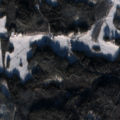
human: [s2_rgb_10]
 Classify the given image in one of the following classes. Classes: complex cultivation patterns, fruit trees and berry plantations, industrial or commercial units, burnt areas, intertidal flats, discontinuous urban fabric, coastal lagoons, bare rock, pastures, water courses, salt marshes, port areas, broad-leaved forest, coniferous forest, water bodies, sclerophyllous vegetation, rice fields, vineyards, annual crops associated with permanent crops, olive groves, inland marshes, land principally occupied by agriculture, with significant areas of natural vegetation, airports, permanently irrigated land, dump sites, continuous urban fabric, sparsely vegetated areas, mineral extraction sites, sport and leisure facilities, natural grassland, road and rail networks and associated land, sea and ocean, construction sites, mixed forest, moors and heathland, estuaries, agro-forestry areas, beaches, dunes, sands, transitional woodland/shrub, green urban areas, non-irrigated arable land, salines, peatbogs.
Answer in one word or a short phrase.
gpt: non-irrigated arable land, land principally occupied by agriculture, with significant areas of natural vegetation, coniferous forest, mixed forest, transitional woodland/shrub